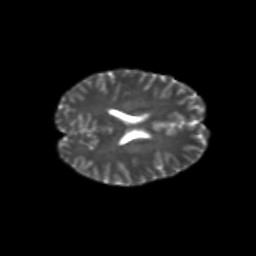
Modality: T2w
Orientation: axial
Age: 27
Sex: female
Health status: healthy
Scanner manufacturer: siemens
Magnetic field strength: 3 T
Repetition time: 10.8 s
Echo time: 0.082 s